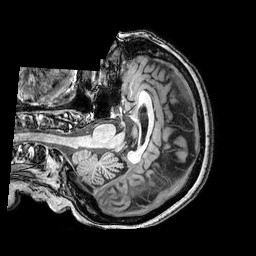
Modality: T1w
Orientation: axial
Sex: female
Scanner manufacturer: philips
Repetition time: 0.00826 s
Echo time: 0.00382 s